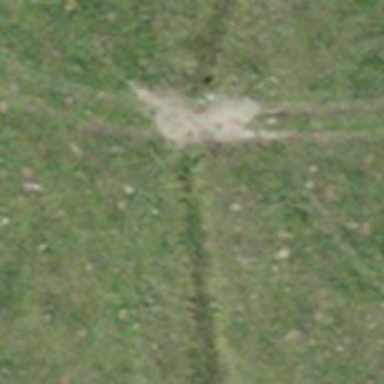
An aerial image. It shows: Path.